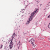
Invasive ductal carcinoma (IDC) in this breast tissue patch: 1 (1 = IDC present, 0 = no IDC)